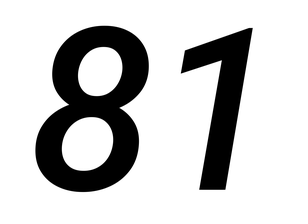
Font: Roboto-Italic_Medium_Italic